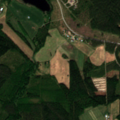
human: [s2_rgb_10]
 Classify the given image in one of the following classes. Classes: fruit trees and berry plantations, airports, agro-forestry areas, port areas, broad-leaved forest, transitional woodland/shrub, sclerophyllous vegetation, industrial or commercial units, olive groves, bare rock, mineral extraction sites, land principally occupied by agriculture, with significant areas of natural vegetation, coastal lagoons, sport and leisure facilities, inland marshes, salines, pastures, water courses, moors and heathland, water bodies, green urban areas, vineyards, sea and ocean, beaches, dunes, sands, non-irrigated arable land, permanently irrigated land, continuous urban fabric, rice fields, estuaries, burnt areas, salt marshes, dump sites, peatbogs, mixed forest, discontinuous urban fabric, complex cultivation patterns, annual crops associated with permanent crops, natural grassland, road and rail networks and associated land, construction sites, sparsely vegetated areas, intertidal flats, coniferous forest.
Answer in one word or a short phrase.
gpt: land principally occupied by agriculture, with significant areas of natural vegetation, coniferous forest, transitional woodland/shrub